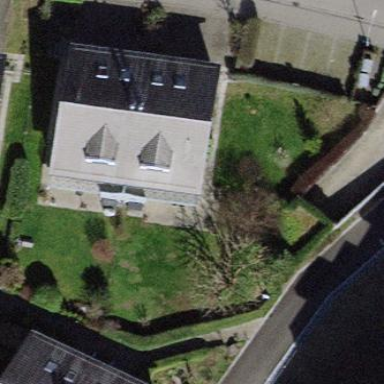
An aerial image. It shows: Semi-detached house.